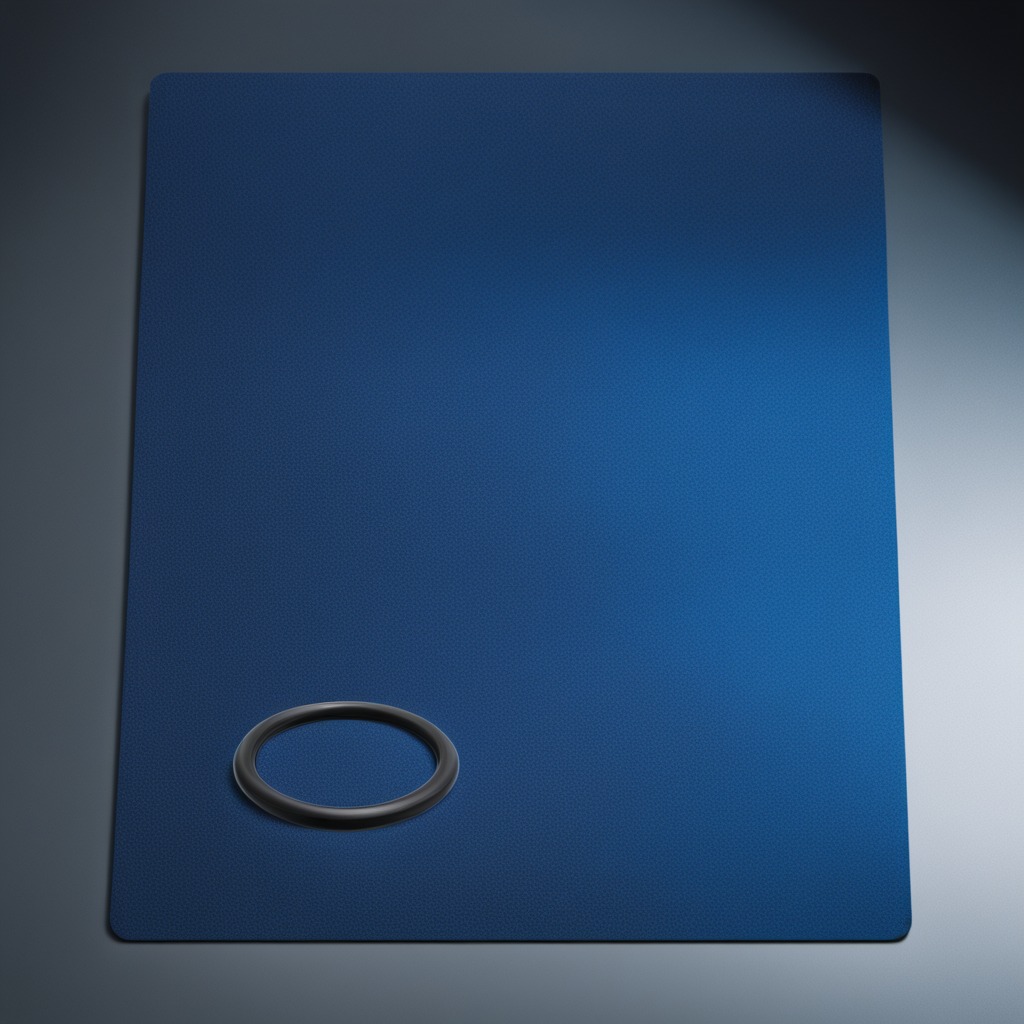
A rubber O-ring is lying on the blue rubber mat inside a workshop under bright overhead lighting crisp shadows high clarity worn but beneath the mat